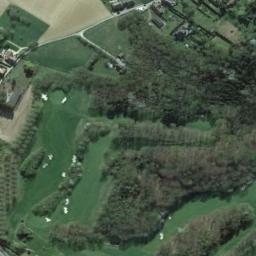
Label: golf_course